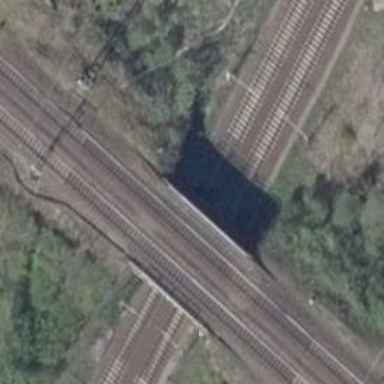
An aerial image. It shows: Railway with electrified contact lines.